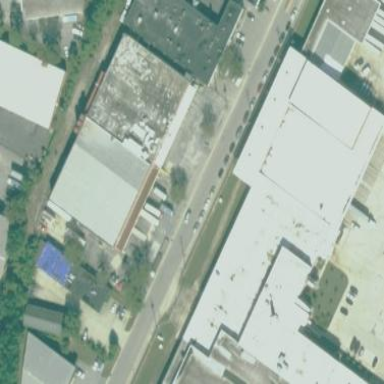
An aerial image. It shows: Commercial building.